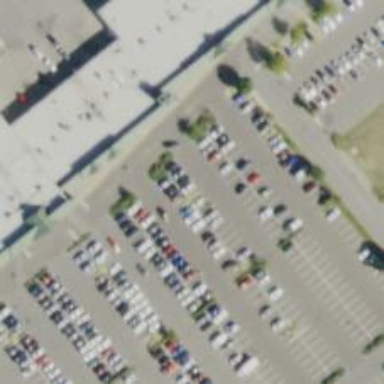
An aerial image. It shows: Trolley bay.